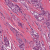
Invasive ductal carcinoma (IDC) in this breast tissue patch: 1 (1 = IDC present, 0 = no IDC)